Field crop: maize
Growth stage: 2
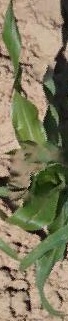
Species: maize